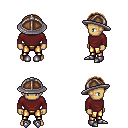
a pixel art fantasy rpg character, male body template, human, tanned skin, maroon long-sleeve shirt, gold greaves, brown parted hairstyle, chain helm, metal boots, four views (front, back, left, right), 2x2 character sprite sheet, small pixel art, hard edges, no anti-aliasing